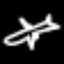
Label: airplane